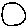
Label: circle